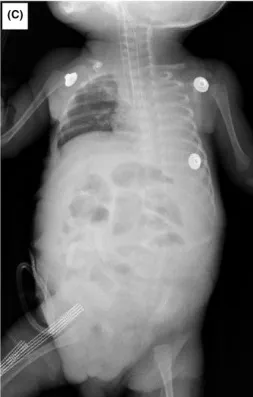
Patient clinical information. The child's abdominal gas remained noticeable on the first postoperative day (C).
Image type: radiology (x_ray)